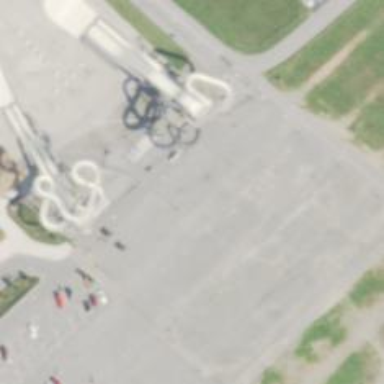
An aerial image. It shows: Water slide attraction.